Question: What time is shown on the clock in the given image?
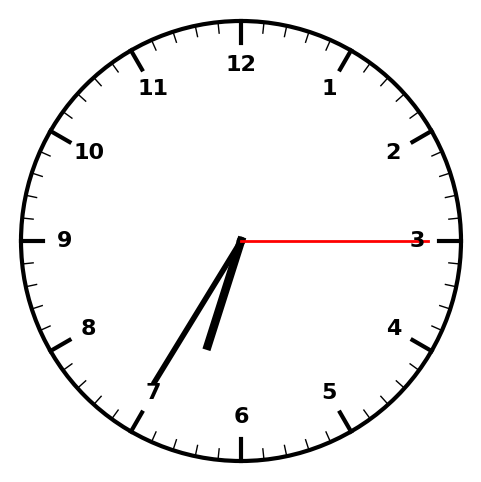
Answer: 06:35:15